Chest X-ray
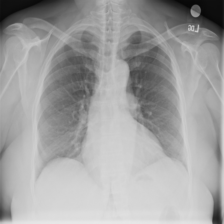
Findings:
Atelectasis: negative
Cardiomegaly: negative
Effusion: negative
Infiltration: negative
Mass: negative
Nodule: negative
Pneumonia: negative
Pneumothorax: negative
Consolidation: negative
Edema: negative
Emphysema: negative
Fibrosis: negative
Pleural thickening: negative
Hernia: negative